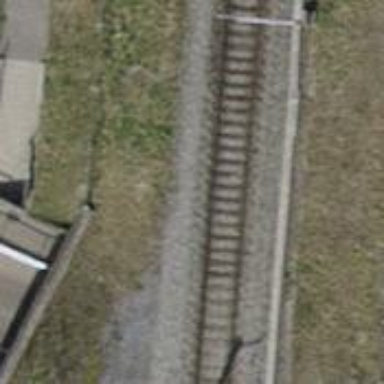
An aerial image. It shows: Single-track electrified railway with contact line.